Question: I did mockups in balsamiq & they have this nice widget, which
- -
Example:

What the options to implement a widget similar to shown in picture via HTML/CSS & JS?
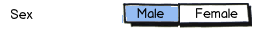
Answer: The approach I present below iterates through all 'fieldset' elements, and if all the inputs therein are of 'type="radio"', hides them and appends 'span' elements (of 'class="buttonRadio"') in their place, using the text from their relevant 'label' elements. It also binds 'click' events to the appended 'span' elements, and triggers the 'change' event on the original 'input's and also adds the 'checked' class-name to the clicked/touched element, while removing that class it from its siblings:
'''
$('fieldset').each(
function() {
var legend = $(this).find('legend').text();
if ($(this).find('input').length == $(this).find('input[type="radio"]').length) {
var that = $(this),
len = that.find('input[type="radio"]').length;
for (var i = 0; i < len; i++) {
$('<span />')
.text($('label')
.eq(i).text())
.addClass('buttonRadio')
.attr('data-fromID',that.find('input:eq(' + i + ')').attr('id'))
.appendTo(that);
}
}
}).on('click','.buttonRadio',function(){
var id = $(this).attr('data-fromID');
$(this).addClass('checked').siblings().removeClass('checked');
$('#' + id).click().trigger('change');
}).find('label, input[type="radio"]').css('display','none');
'''
This uses the following CSS to style those elements:
'''
.buttonRadio {
background-color: #fff;
padding: 0.5em 1em;
border: 1px solid #000;
margin: 0.5em 0 0 0;
}
.buttonRadio.checked {
background-color: #ffa;
}
'''
<URL>.
---
to amend the jQuery a little:
1. cached the $(this) object a little earlier in this version,
2. remembered to use the legend variable that I assigned in the first incarnation but forgot to actually use...sigh.
3. also hid the actual <legend></legend> element: $('fieldset').each(
function() {
var that = $(this),
legend = that.find('legend').text();
$('<span />').text(legend).addClass('legend').appendTo(that);
if (that.find('input').length == that.find('input[type="radio"]').length) {
var len = that.find('input[type="radio"]').length;
for (var i = 0; i < len; i++) {
$('<span />')
.text($('label')
.eq(i).text())
.addClass('buttonRadio')
.attr('data-fromID',that.find('input:eq(' + i + ')').attr('id'))
.appendTo(that);
}
}
}).on('click','.buttonRadio',function(){
var id = $(this).attr('data-fromID');
$(this).addClass('checked').siblings().removeClass('checked');
$('#' + id).click().trigger('change');
}).find('label, input[type="radio"], legend').css('display','none');
<URL>.
References:
- <URL>